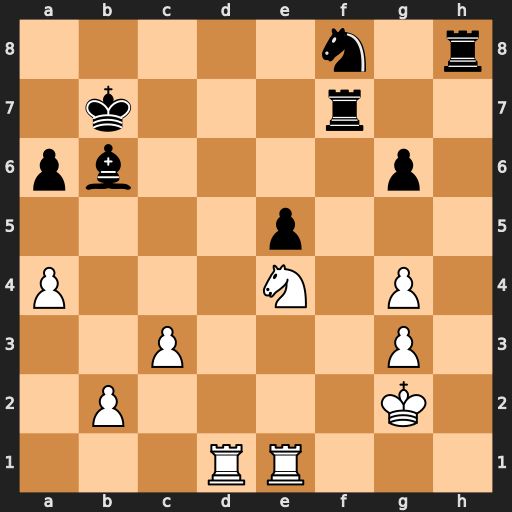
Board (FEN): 5n1r/1k3r2/pb4p1/4p3/P3N1P1/2P3P1/1P4K1/3RR3
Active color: w
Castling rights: -
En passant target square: -
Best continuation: Nd6+ Kc7 Nxf7